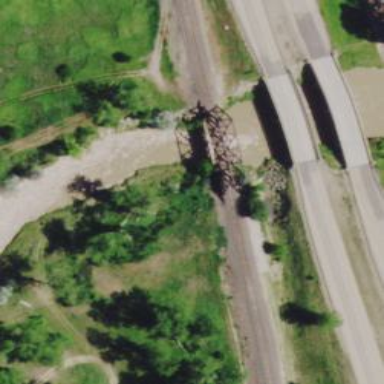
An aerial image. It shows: Viaduct bridge over railway tracks.